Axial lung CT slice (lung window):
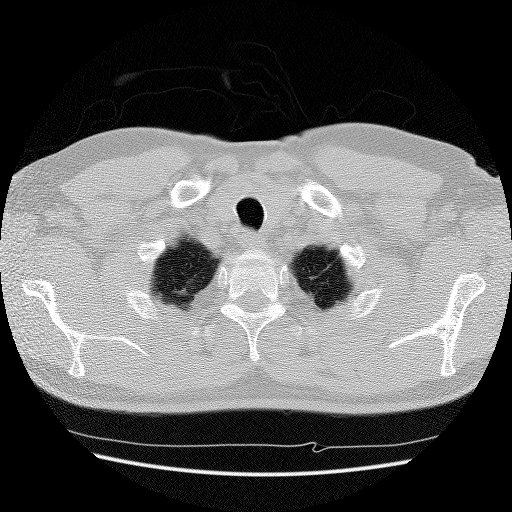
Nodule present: no